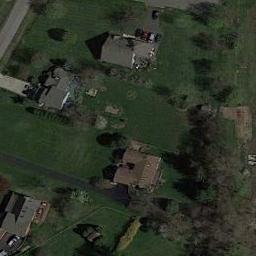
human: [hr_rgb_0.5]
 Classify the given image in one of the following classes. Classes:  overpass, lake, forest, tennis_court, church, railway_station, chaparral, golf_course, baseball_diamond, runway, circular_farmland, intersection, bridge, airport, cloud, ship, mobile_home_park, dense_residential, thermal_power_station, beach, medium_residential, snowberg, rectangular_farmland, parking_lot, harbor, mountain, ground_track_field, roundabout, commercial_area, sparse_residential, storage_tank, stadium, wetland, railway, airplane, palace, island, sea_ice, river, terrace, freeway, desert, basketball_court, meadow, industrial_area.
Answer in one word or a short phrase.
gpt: medium_residential